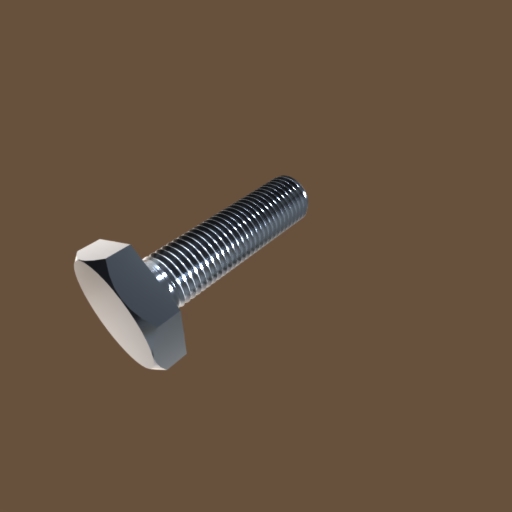
Label: bolt